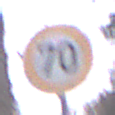
Verkehrszeichen: Geschwindigkeit70
Umgebung: Outdoor, Nature
Tageszeit: Midday
Wetter: Overcast
Licht: Natural
Jahreszeit: Autumn
Kontrast: LowContrast